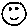
Label: smiley face